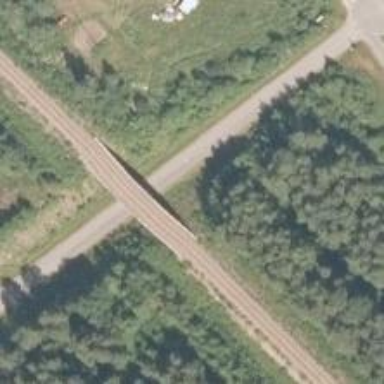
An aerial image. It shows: Continuous rail for railway.